Question: in a Windows 10 UWP we can style the title bar and window buttons (windows chrome).
However this does not work on the close button when use hover or click onto them.
Take the following snippet:
'''
Color PrimaryColor = Color.FromArgb( 0xFF, 0xFF, 0x00, 0x00 );
Color ContrastColor = Color.FromArgb( 0xFF, 0x00, 0x00, 0x00 );
Color SemiColor = Color.FromArgb( 0xFF, 0x7F, 0x00, 0x00 );
ApplicationView AppView = ApplicationView.GetForCurrentView();
AppView.TitleBar.ButtonInactiveBackgroundColor = ContrastColor;
AppView.TitleBar.ButtonInactiveForegroundColor = PrimaryColor;
AppView.TitleBar.ButtonBackgroundColor = ContrastColor;
AppView.TitleBar.ButtonForegroundColor = PrimaryColor;
AppView.TitleBar.ButtonHoverBackgroundColor = PrimaryColor;
AppView.TitleBar.ButtonHoverForegroundColor = ContrastColor;
AppView.TitleBar.ButtonPressedBackgroundColor = SemiColor;
AppView.TitleBar.ButtonPressedForegroundColor = ContrastColor;
'''
This should make all buttons black with a red foreground (the icon). When pressed a half red background should be used.
It works flawlessly for the min and max buttons - on the close button only the background and foreground (and the inactive version of it) display correctly. The hover and pressed states fall back to the default windows values.
Refer to the following image. The close button has another red (the default one) and the default white foreground when hovered over.

_
Does anyone have any idea what the problem is? Is it a bug or am I doing something wrong?
Thanks in advance!
-Simon
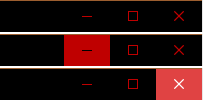
Answer: You're doing it right, this is just the way it is right now. Keep in mind that they are still changing title bar styling based on user feedback, so it's possible this could change. If you want more control over certain aspects of the title bar, consider building a fully customized title bar using the CoreApplicationViewTitleBar.ExtendViewIntoTitleBar property. Not sure if it will solve this specific problem, though.